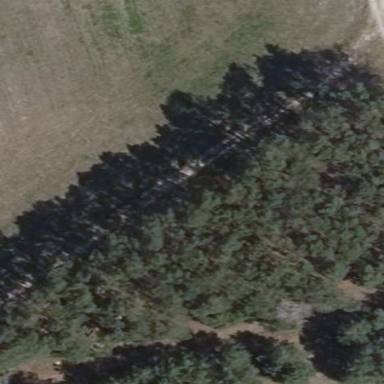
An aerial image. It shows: Forest area dominated by needle-leaved trees.